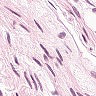
Metastatic tissue present: no